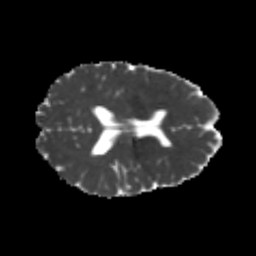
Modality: MD
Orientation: axial
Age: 24
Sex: female
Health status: healthy
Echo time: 0.074 s